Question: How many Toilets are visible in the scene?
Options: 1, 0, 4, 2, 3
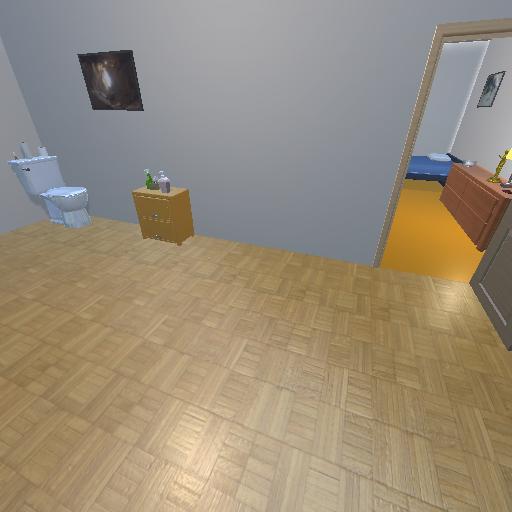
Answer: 1